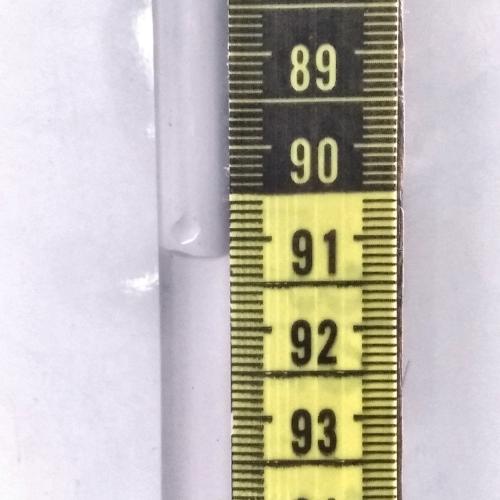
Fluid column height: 91.2 cm